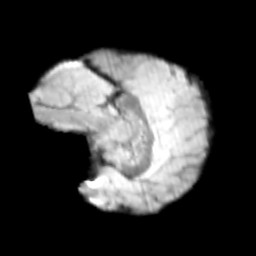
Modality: T2w
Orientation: sagittal
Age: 11
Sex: male
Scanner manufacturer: siemens
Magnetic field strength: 3 T
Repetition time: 3.8 s
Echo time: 0.07 s